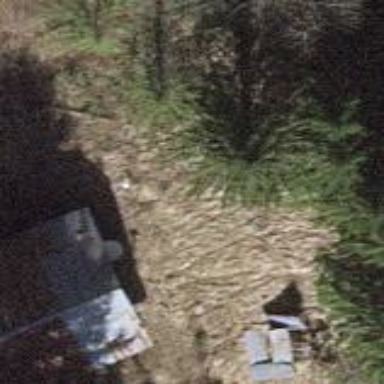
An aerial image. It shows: Cowshed building.